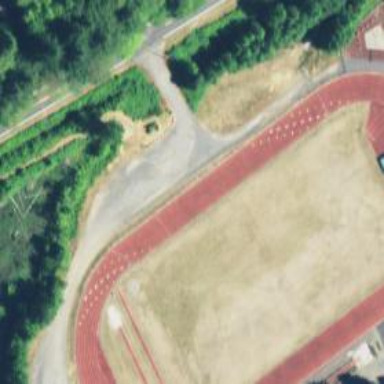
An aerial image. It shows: Track in leisure land.